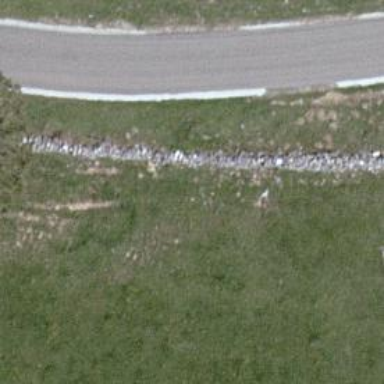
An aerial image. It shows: Wall barrier.